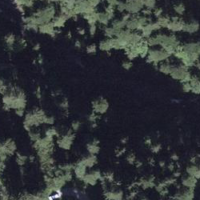
EUNIS habitat code: 43
Species observed at this site:
Petasites albus